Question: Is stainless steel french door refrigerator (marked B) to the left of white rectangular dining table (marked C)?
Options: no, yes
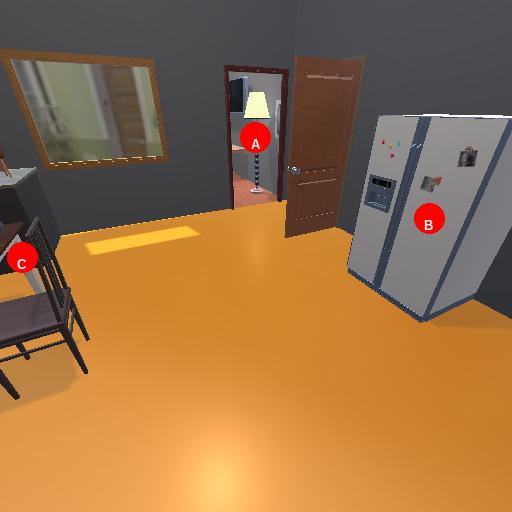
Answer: no